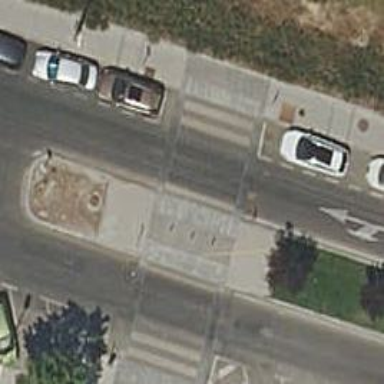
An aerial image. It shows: Zebra crossing on the road.